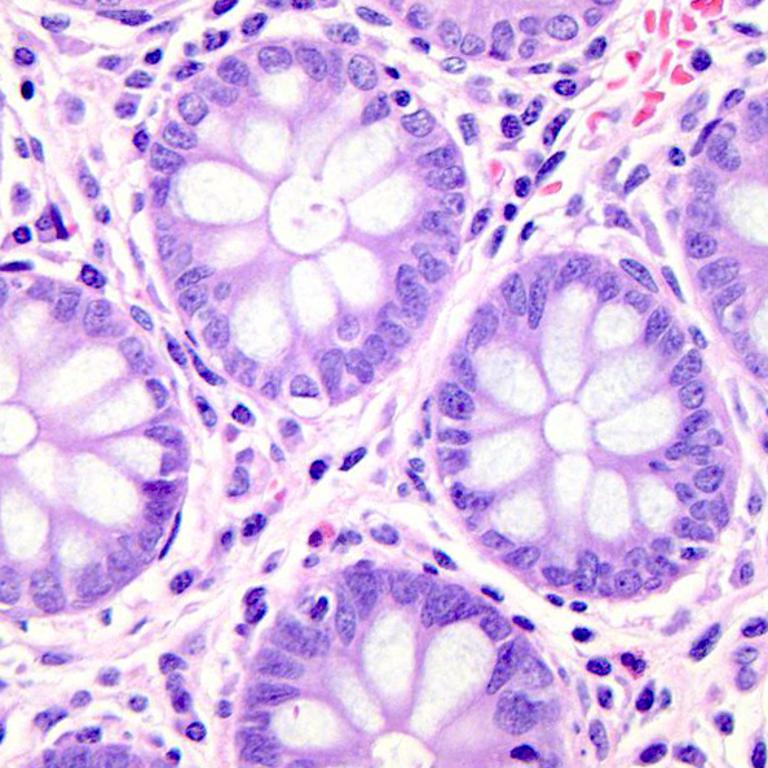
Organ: colon
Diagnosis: benign